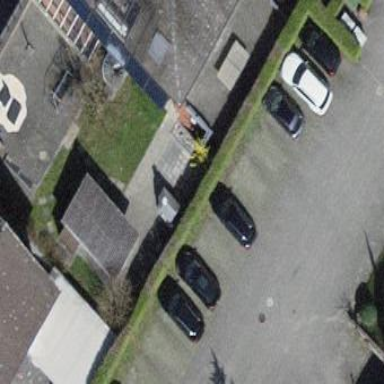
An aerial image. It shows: Parking area with surface.